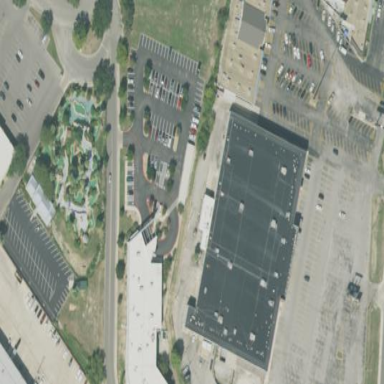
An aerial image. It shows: Building housing bowling alley.